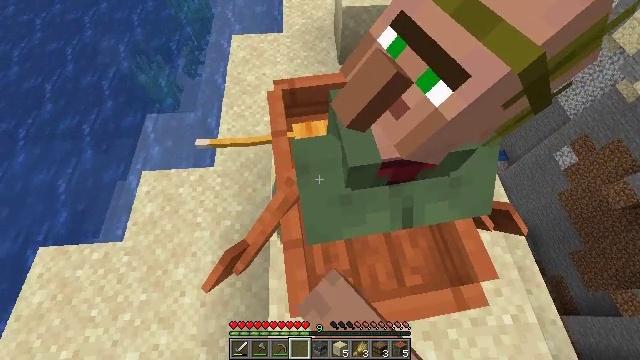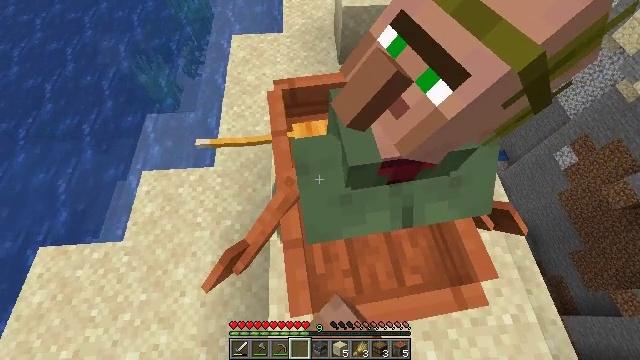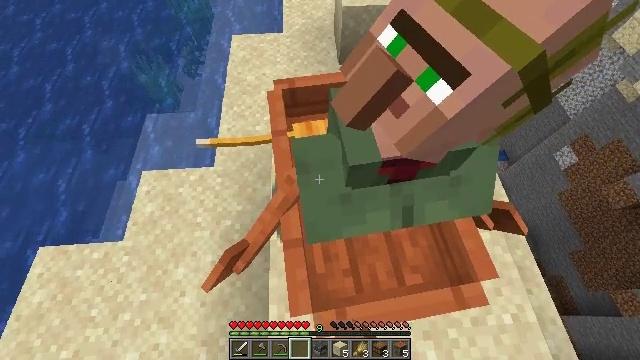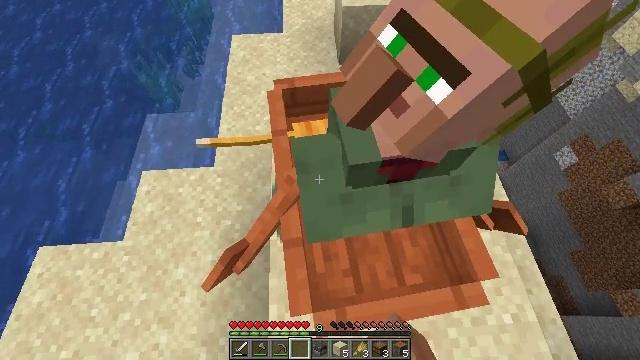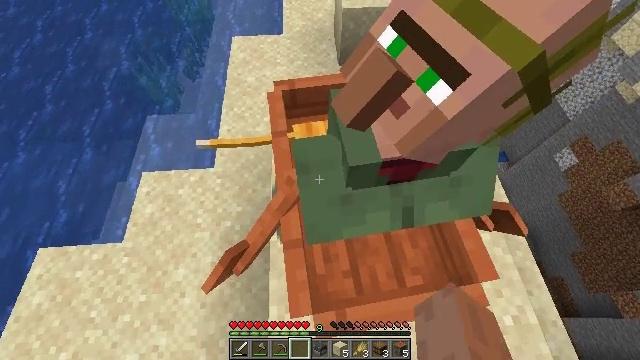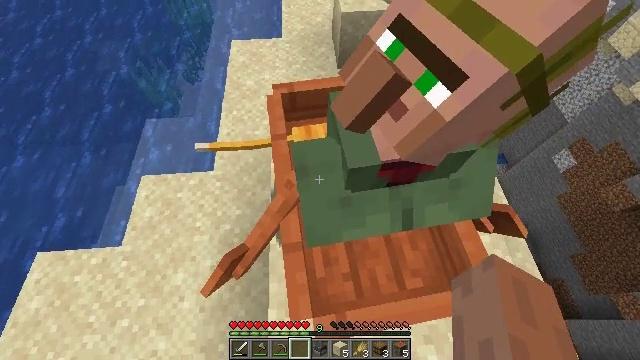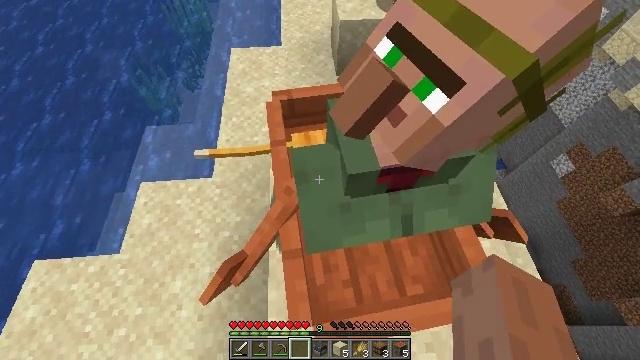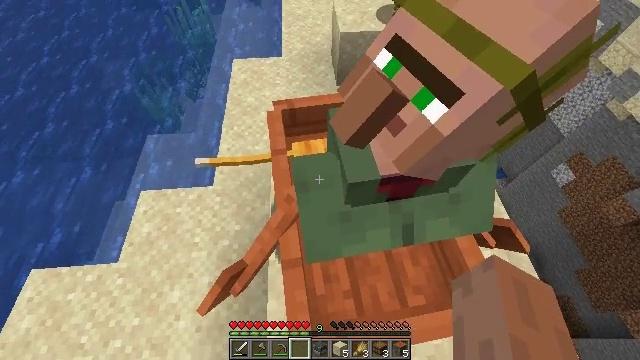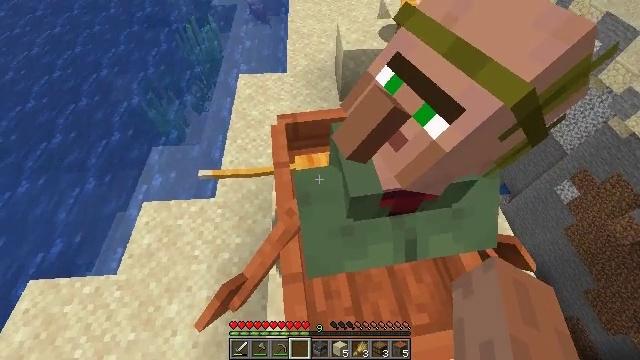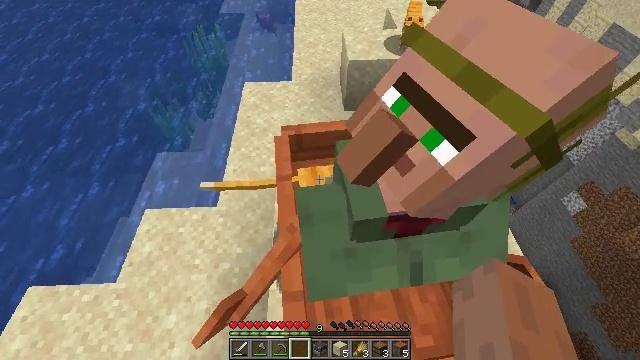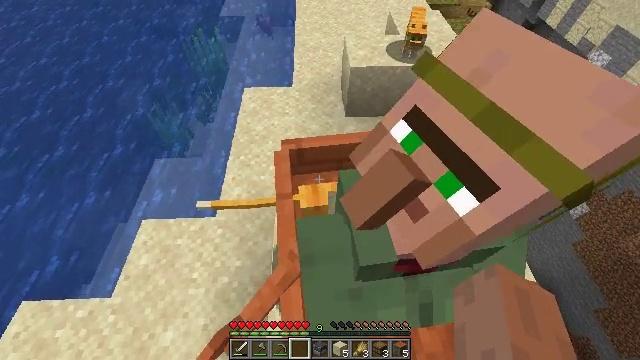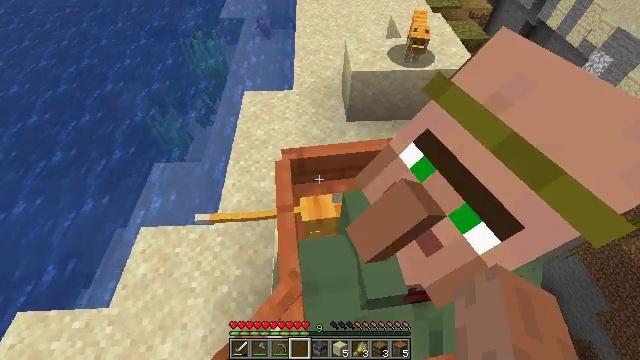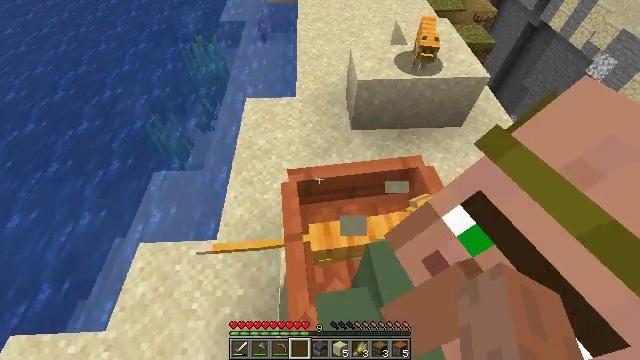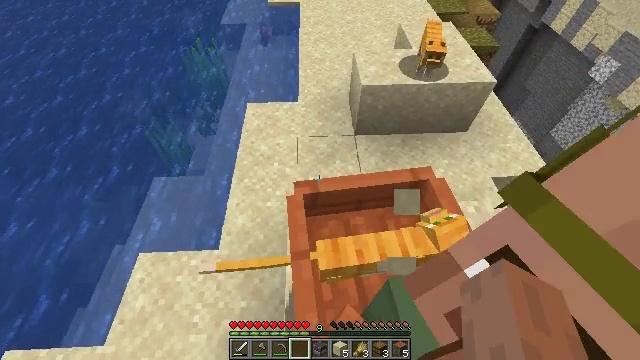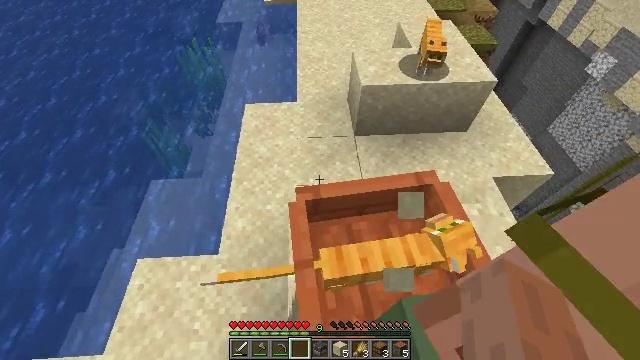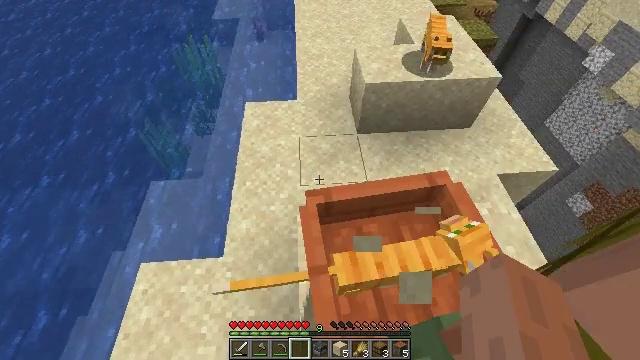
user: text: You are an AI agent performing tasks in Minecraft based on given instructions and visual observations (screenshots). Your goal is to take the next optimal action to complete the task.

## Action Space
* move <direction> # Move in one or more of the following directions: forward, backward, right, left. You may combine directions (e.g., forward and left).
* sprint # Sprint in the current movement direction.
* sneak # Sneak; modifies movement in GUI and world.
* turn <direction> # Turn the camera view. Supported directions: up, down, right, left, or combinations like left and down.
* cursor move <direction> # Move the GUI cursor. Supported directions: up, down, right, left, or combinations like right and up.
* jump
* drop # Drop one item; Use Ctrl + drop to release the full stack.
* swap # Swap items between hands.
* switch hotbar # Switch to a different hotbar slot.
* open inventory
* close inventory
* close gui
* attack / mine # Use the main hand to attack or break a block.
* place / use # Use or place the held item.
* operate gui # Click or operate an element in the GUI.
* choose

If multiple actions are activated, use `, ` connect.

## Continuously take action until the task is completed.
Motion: motion action
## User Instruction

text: Kill mobs.
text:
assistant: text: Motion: use / place
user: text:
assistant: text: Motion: no_op
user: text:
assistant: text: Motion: no_op
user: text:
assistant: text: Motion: no_op
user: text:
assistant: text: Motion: no_op
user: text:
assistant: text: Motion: turn up
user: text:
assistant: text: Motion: turn up
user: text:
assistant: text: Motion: turn up
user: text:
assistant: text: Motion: move forward, turn left and up
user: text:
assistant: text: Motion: move forward
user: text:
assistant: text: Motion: move forward
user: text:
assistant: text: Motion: move forward
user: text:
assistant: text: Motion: move forward
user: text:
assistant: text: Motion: no_op
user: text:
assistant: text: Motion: turn right
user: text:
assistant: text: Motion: turn right and down
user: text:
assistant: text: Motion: turn right and down
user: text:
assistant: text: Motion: turn right
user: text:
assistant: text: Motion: turn right and down
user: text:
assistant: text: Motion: turn right and down
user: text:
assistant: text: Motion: turn right
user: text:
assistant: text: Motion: turn right
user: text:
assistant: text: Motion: turn right
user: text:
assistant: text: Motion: turn right
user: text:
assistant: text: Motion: no_op
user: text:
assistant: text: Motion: no_op
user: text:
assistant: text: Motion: use / place
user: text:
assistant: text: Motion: use / place
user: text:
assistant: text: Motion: use / place
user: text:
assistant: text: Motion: no_op